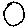
Label: circle